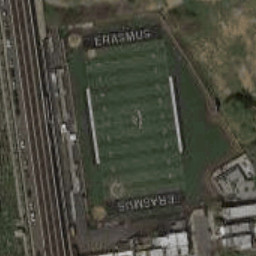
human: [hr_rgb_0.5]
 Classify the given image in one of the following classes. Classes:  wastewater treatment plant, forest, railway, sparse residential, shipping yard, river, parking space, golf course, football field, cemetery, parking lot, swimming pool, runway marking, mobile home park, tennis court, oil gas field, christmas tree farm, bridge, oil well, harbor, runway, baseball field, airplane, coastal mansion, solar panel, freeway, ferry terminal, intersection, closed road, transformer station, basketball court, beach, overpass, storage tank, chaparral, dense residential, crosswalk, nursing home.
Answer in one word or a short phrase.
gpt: football field